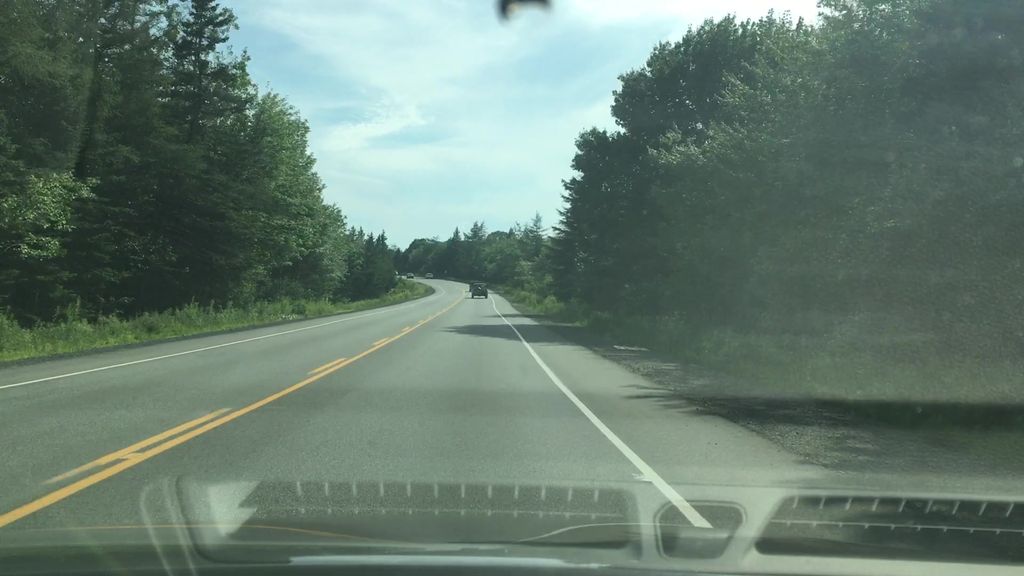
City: halifax